Field crop: maize
Growth stage: 2
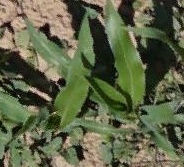
Species: maize